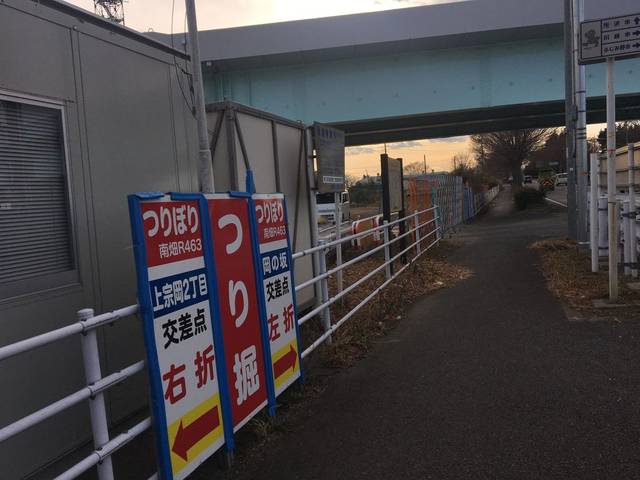
Region: Japan
Coordinates: 35.847, 139.576